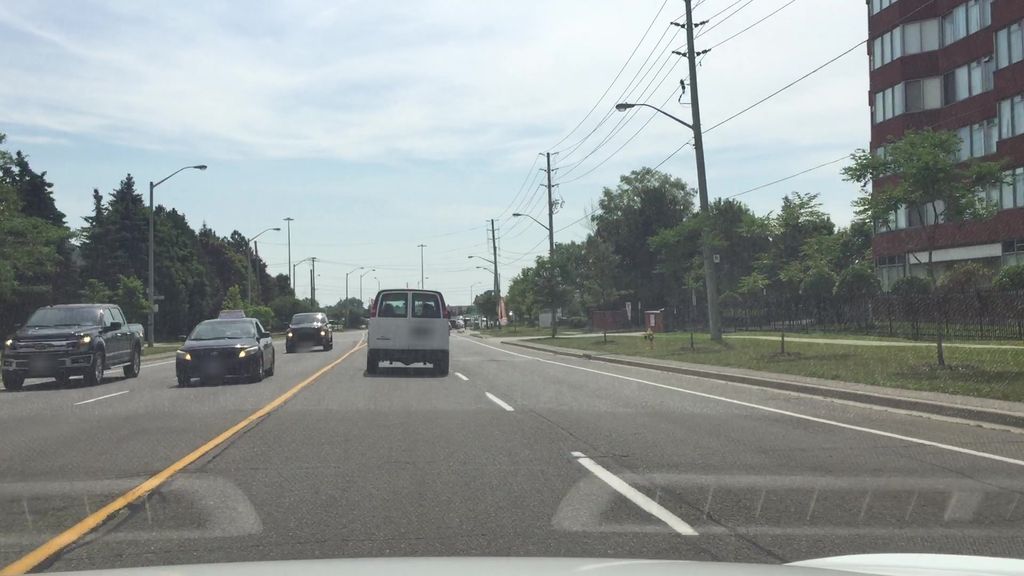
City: toronto